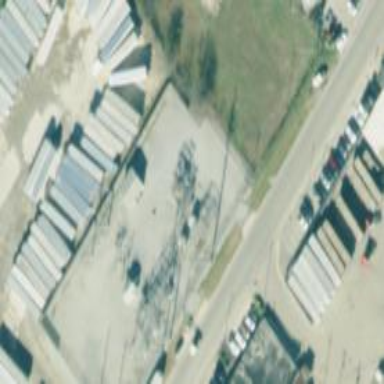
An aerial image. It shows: Distribution substation surrounded by fence.